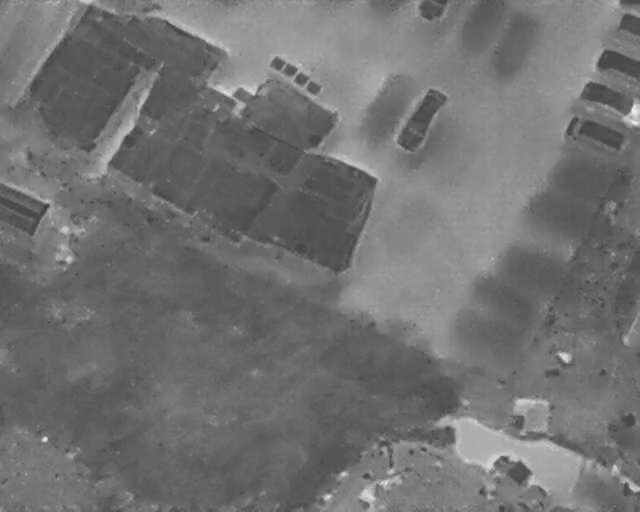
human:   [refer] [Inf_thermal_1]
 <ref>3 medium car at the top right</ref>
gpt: <box>[[91, 20, 95, 32, 21], [91, 14, 98, 25, 2], [93, 8, 99, 17, 2]]</box>

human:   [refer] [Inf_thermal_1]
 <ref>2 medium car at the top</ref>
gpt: <box>[[60, 20, 71, 25, 30], [65, 0, 69, 5, 2]]</box>